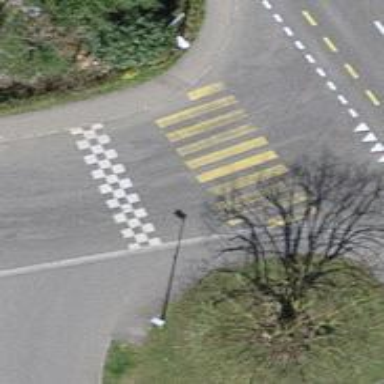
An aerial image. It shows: Uncontrolled zebra crossing with zebra markings.